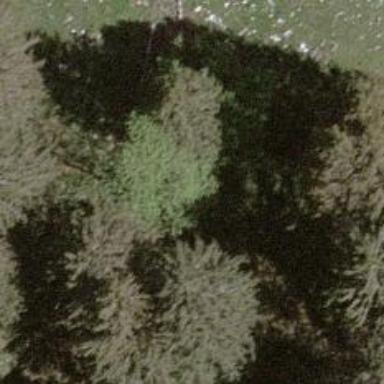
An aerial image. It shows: Beautiful tree in nature.